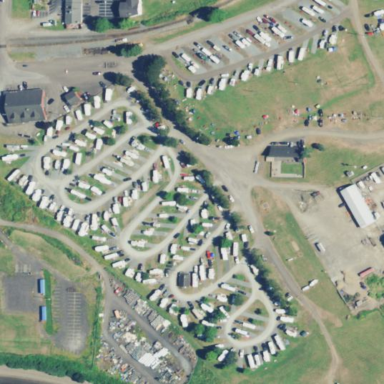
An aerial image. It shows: Caravan site for tourism.